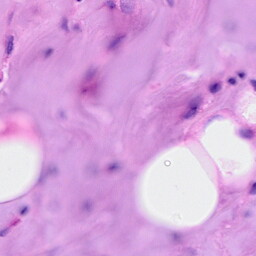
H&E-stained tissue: Breast